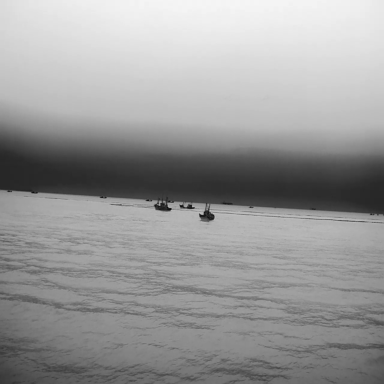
There are ten bulk_carriers in the infrared image.